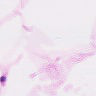
Metastatic tissue present: no